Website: home-depot
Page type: billing-address
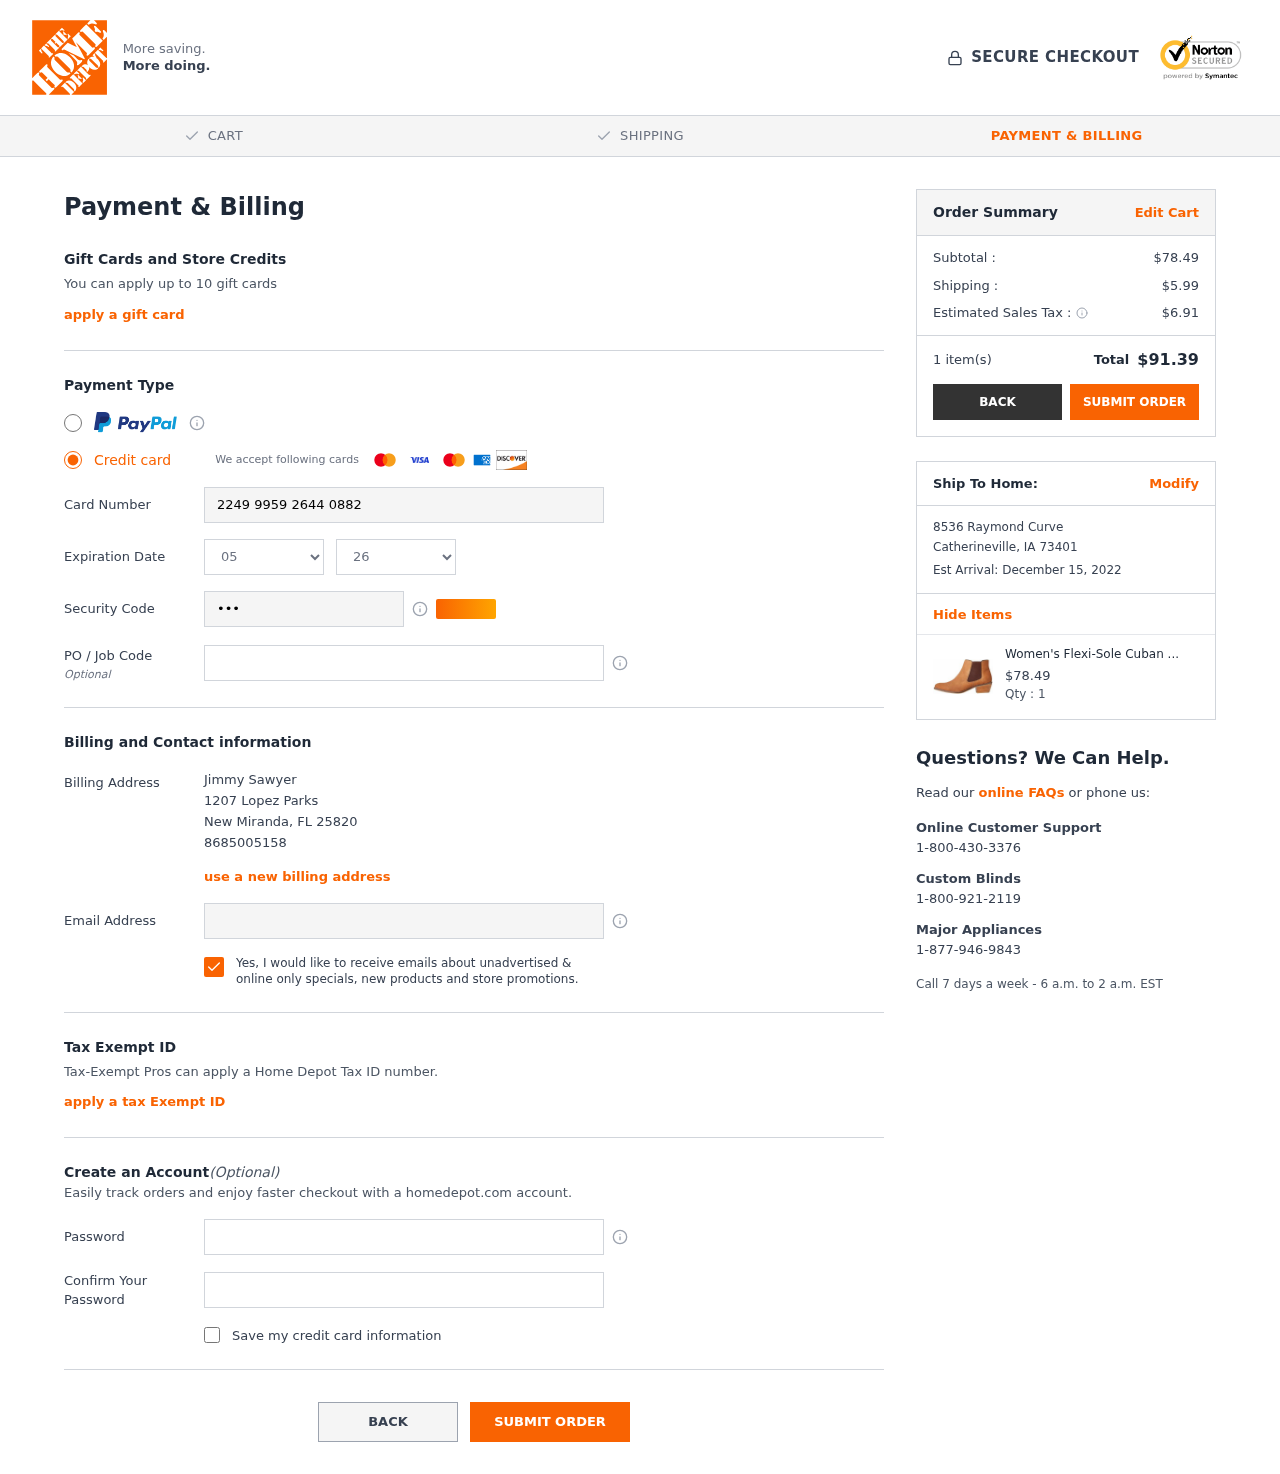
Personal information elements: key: PII_CARD_CVV
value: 313
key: PII_CARD_EXPIRY_MONTH
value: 05
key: PII_CARD_EXPIRY_YEAR
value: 26
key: PII_CARD_NUMBER
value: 2249 9959 2644 0882
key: PII_CITY
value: New Miranda
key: PII_CITY2
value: Catherineville
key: PII_EMAIL
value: jimmy.sawyer@gmail.com
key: PII_FULLNAME
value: Jimmy Sawyer
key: PII_PHONE
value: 8685005158
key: PII_POSTCODE
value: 25820
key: PII_POSTCODE2
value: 73401
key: PII_STATE_ABBR
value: FL
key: PII_STATE_ABBR2
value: IA
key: PII_STREET
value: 1207 Lopez Parks
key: PII_STREET2
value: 8536 Raymond Curve
Product elements: key: PRODUCT1_NAME
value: Women's Flexi-Sole Cuban Heel Chelsea Boots, Brown (Tan Tan), US 8
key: PRODUCT1_PRICE
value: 78.49
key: PRODUCT1_QUANTITY
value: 1
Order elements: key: ORDER_SUBTOTAL
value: $78.49
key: ORDER_SHIPPING_COST
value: $5.99
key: ORDER_TAX
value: $6.91
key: ORDER_NUM_ITEMS
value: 1 item(s)
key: ORDER_TOTAL
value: $91.39
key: ORDER_DELIVERY_DATE
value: Est Arrival: December 15, 2022